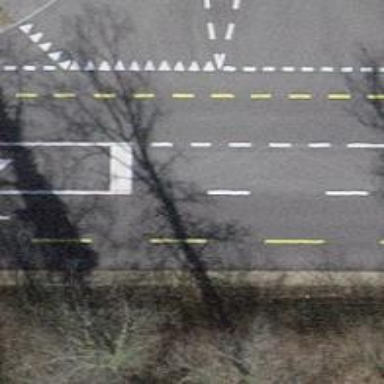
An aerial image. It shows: Primary highway with asphalt surface and lanes for cycling on both sides.